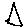
Label: triangle